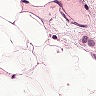
Metastatic tissue present: no